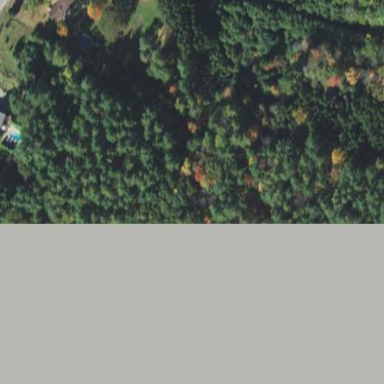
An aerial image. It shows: Beautiful woodland area.